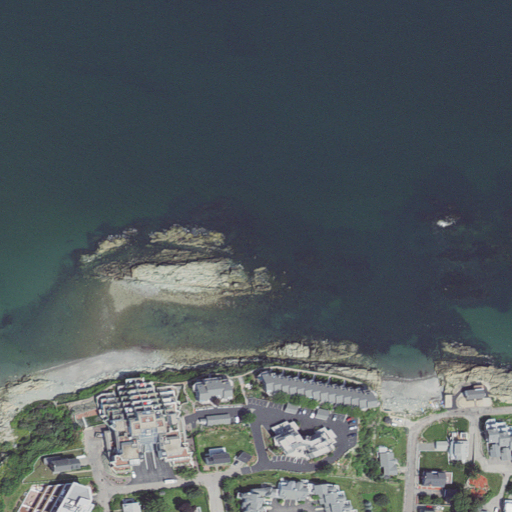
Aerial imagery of island in Massachusetts named Long Beach Rock containing open water, high intensity development, medium intensity development, herbaceous wetlands, and barren land